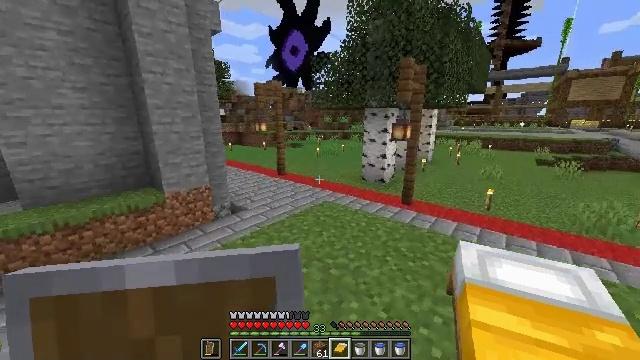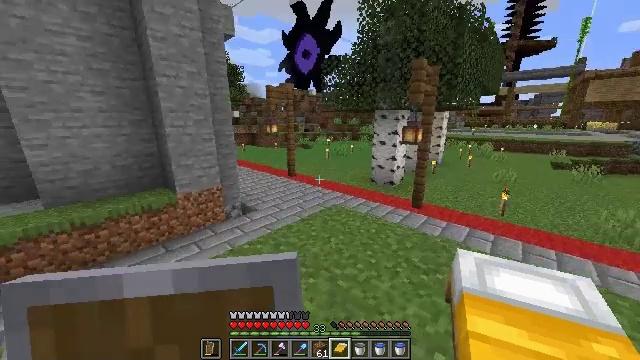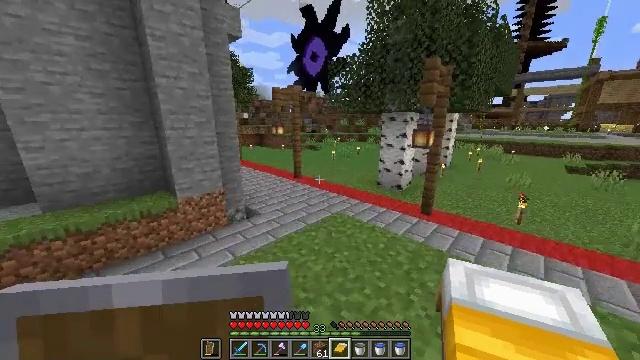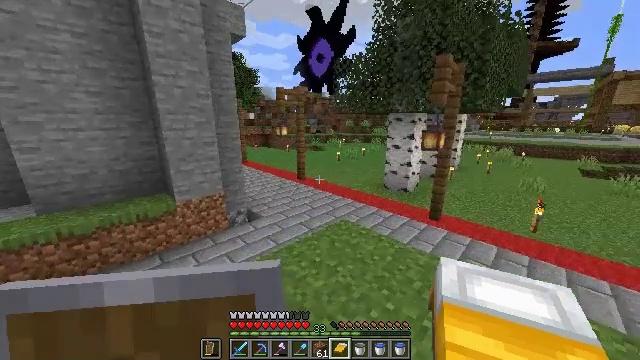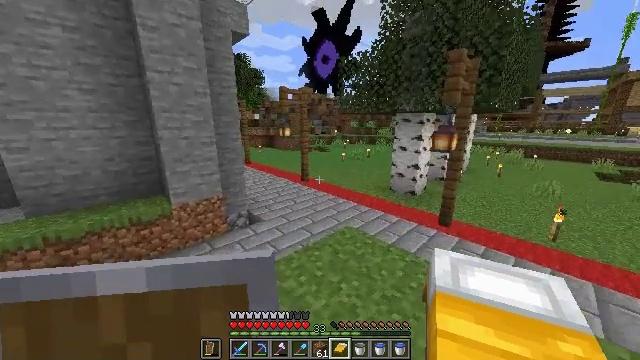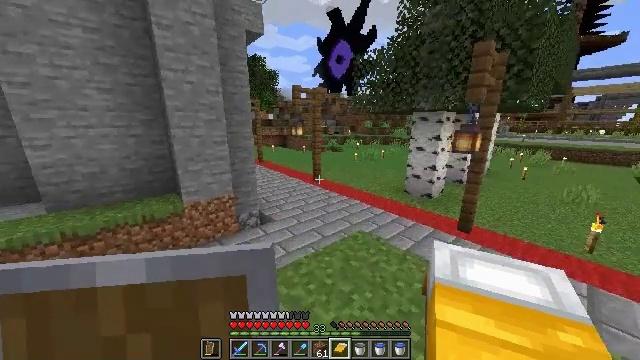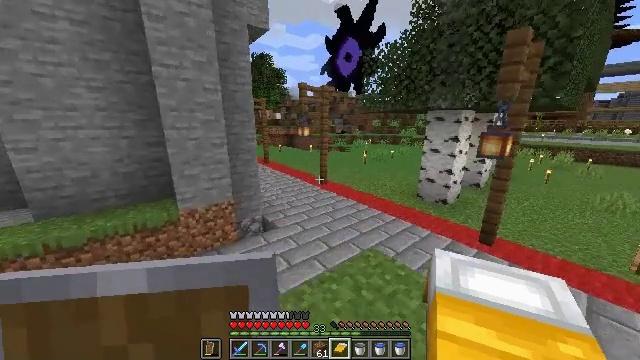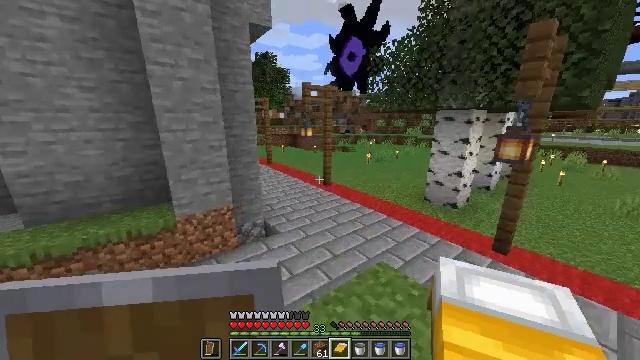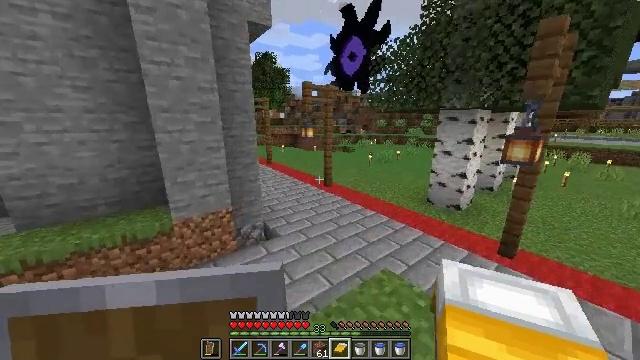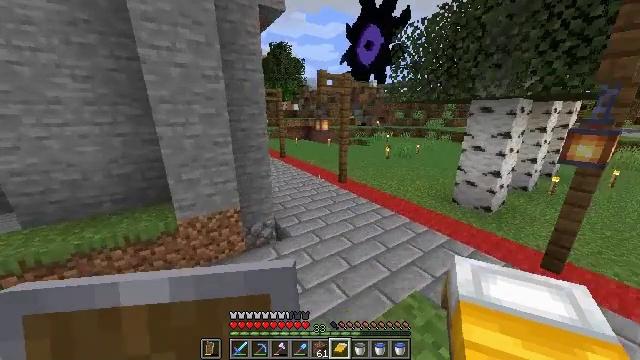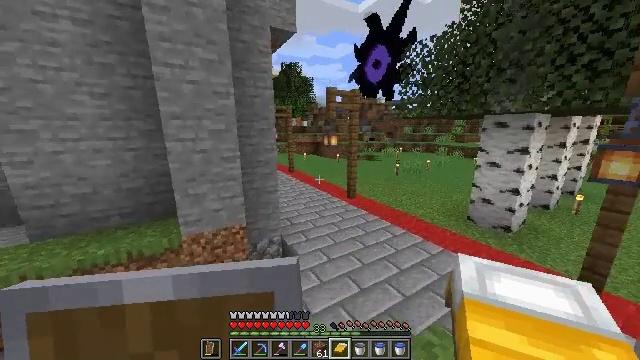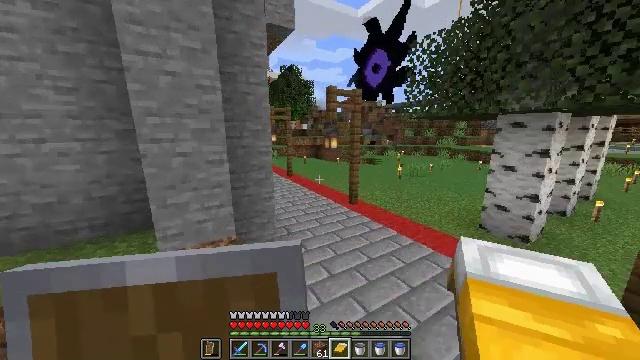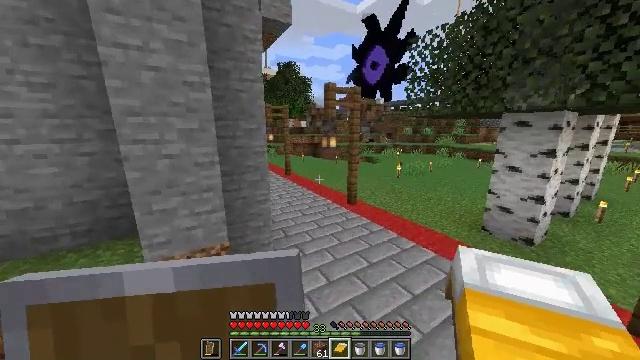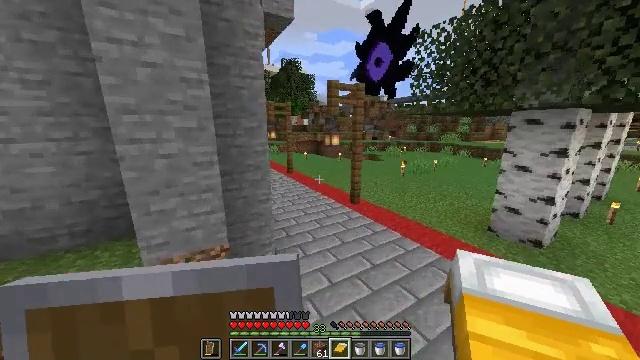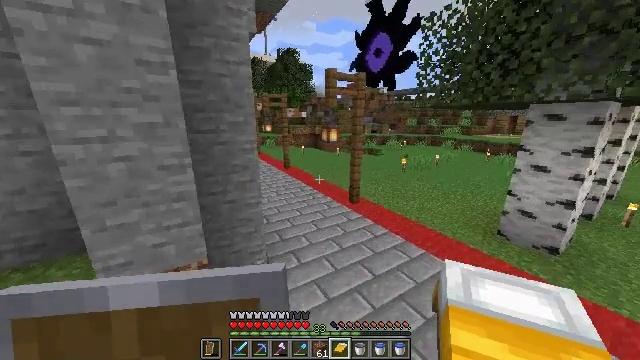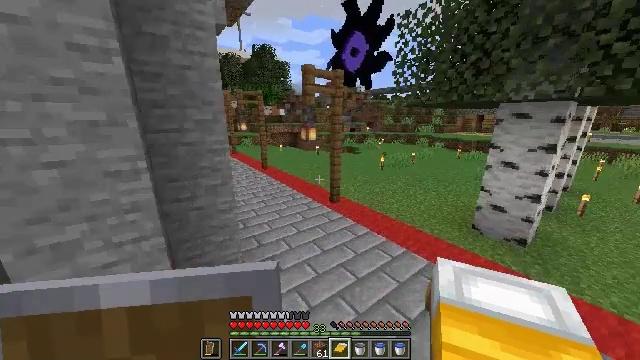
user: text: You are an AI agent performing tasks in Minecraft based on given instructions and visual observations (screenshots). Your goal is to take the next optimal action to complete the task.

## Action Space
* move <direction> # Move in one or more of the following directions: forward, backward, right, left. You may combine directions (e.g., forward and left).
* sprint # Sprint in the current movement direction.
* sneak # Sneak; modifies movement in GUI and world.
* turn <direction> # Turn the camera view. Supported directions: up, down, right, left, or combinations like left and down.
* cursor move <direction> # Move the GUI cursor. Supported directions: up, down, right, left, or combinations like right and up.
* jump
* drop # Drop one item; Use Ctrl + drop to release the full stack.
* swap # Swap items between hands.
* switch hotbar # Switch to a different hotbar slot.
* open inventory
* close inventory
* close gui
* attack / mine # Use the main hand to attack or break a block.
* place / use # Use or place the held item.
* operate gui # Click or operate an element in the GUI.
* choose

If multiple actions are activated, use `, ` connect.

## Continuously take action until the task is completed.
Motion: motion action
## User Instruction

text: Use the crafting table to create red dye.
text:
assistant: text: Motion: move forward, turn left
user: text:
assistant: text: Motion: move forward, turn left
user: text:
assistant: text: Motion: move forward, turn left
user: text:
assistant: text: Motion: move forward, turn left
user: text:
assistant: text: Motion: move forward, turn left
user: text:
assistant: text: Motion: move forward, turn left
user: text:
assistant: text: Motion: move forward
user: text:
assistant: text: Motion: move forward
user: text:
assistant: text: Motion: move forward, turn left and down
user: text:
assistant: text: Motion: move forward, turn left and up
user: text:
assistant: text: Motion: move forward
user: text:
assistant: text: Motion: move forward
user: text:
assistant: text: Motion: move forward
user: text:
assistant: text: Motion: move forward, turn down
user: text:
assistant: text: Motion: move forward, turn right
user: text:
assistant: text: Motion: move forward, turn right
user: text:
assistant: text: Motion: move forward, turn right
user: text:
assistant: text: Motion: move forward, turn right
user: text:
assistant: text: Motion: move forward, turn right
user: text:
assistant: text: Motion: move forward, turn right
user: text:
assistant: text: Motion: move forward
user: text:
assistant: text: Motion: move forward
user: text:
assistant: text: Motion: move forward
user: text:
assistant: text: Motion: move forward
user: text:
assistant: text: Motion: turn left
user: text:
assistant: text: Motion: no_op
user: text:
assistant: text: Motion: no_op
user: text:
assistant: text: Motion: no_op
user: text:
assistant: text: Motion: no_op
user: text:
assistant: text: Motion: no_op